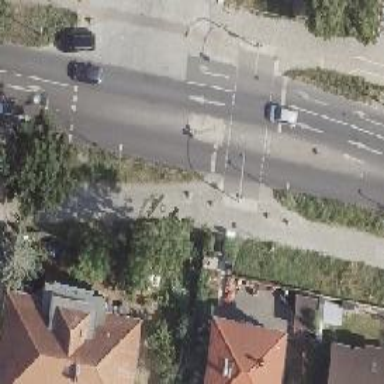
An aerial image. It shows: Road crossing with traffic signals and island.